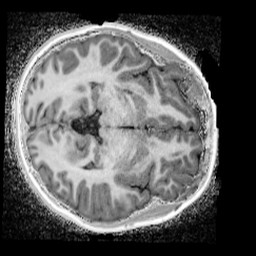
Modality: UNIT1_denoised
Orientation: axial
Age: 12
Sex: female
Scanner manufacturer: siemens
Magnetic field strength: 3 T
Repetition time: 4 s
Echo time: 0.00299 s